Question: When I update my member, I want to update his BankCheck too.
This is my database:

- -
I choose my member in my datagrid, and select Edit, my wpf app switch to an other page and display my member with Textbox etc.
I click on my button to add/edit/delete his bankCheck and I can edit the first bankCheck.
I delete the last bankCheck and I add an other (for example).
I press OK and I click on "Valid my Edit".
My program re-creates a new Member with his bankCheck and i made this:
'''
private void EditMember(Member updatedMember)
{
try
{
using (var context = new KravMagaEntities())
{
context.Member.Attach(updatedMember);
context.Entry(updatedMember).State = EntityState.Modified;
context.SaveChanges();
}
ResetAllControls();
States.EnumToText(States.StatesEnum.UpdatingSuccess);
Application.Current.Dispatcher.Invoke(() =>
{
_managementService.IsVisibleAddTab(true);
_managementService.IsVisibleEditTab(false);
});
}
catch (Exception exception)
{
States.EnumToText(States.StatesEnum.Error, exception);
}
}
'''
But I have this error:
> A referential integrity constraint violation occurred: The property values that define the referential constraints are not consistent between principal and dependent objects in the relationship.
I don't know how I can fix this error.
Thank you.
My code:
'''
private void OnEditMemberBtnClicked(object sender, RoutedEventArgs e)
{
try
{
var isValidateCertificat = IsValidDate(BirthDateTxt);
var isValidateBirth = IsValidDate(CertificateDateTxt);
var isValidateAutorisation = IsValidDate(AutorizationDateTxt);
var isValidateReglement = IsValidDate(RuleDateTxt);
if (isValidateBirth && isValidateCertificat && isValidateAutorisation && isValidateReglement)
{
States.EnumToText(States.StatesEnum.Updating);
var typePaiement = BankCheckRadio.IsChecked.Value;
var typePaiementText = typePaiement ? "Cheque" : "Espece";
var doctor = "";
var dateCertificate = "";
if (BankCheckRadio.IsChecked.Value)
{
doctor = DoctorTxt.Text;
dateCertificate = CertificateDateTxt.Text;
}
var editedMember = new Member
{
id_Member = _idForEdit,
name_Member = UppercaseChar(NameTxt.Text),
surname_Member = UppercaseChar(SurnameTxt.Text),
birthDate_Member = BirthDateTxt.Text,
autorizationDate_Member = AutorizationDateTxt.Text,
address_Member = UppercaseChar(AddressTxt.Text),
postalCode_Member = PostalCodeTxt.Text,
country_Member = UppercaseChar(CountryTxt.Text),
fixPhone_Member = FixPhoneTxt.Text,
mobilePhone_Member = MobilePhoneTxt.Text,
mail_Member = MailTxt.Text,
beginDate_Member = BeginDateCombo.Text,
ruleDate_Member = RuleDateTxt.Text,
subscription_Member = SubscriptionCombo.Text,
typePaiement_Member = typePaiement,
typePaiementText_Member = typePaiementText,
federationNumero_Member = FederationNumeroTxt.Text.ToUpper(),
level_Member = LevelCombo.Text,
certificate_Member = CertificateCheckbox.IsChecked.Value,
doctor_Member = UppercaseChar(doctor),
certificateDate_Member = dateCertificate,
problem_Member = UppercaseChar(ProblemTxt.Text, true),
emergencyName_Member = UppercaseChar(EmergencyNameTxt.Text),
emergencyPhone_Member = EmergencyPhoneTxt.Text,
BankCheck = _bankChecks
};
if (_bankChecks != null)
{
using (var context = new KravMagaEntities())
{
foreach (var bankCheck in _bankChecks)
{
bankCheck.idMember_BankCheck = editedMember.id_Member;
context.Entry(bankCheck).State = EntityState.Added;
}
context.SaveChanges();
}
}
new Task(() => EditMember(editedMember)).Start();
}
}
catch (Exception exception)
{
States.EnumToText(States.StatesEnum.Error, exception);
}
}
'''
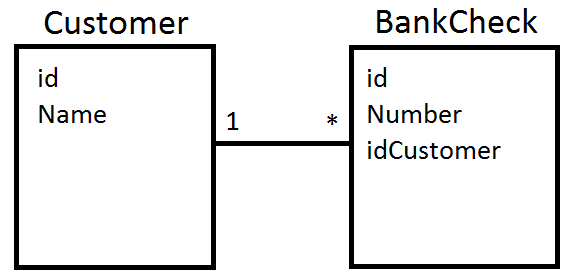
Answer: So as I see, you're updating only 'Member', not all the modified 'BankAccounts'. You're updating navigation property of entities from both sides but calling 'SaveChanges()' only on entity from one side. So your 'Member' starts to refer another 'BankAccount' while your 'BankAccounts' still refer to the old 'Member'. You need to mark all appropriate 'BankAccounts' as modified along with your modified 'Member' in the same place and then call 'SaveChanges()' so everything will be saved .
To prevent adding a duplicate you can try to set the state of your entities to the 'State.Modified' instead of 'State.Added'.
The reason of that problem was that you were updating only entity from . If you have 'BankAccounts'-'Members' relationship then in case you update the navtigation property for 'Member' you should update a navigation property for 'BankAccount' too and vice versa. If you just update some property ('Member.Name' or anything) you just set this 'Member''s 'State' to 'State.Modified' without affecting any of other 'Member''s, 'BankAccount''s etc.
If the entity tracking is turned on for you then EF will automatically track entities that were modified and set appropriate states for them. But as I've seen from your issue, it's turned off for you so you have to manually set the state for each object you want to add/update/delete.